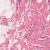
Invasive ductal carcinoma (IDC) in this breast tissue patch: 0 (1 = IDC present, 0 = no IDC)